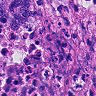
Metastatic tissue present: yes